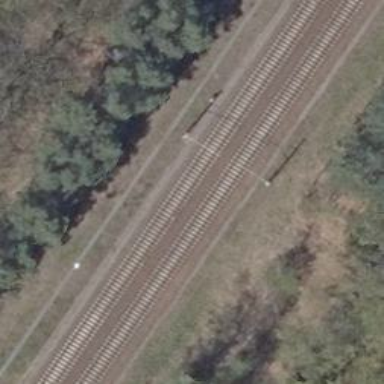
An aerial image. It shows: Milestone along the railway with catenary mast.